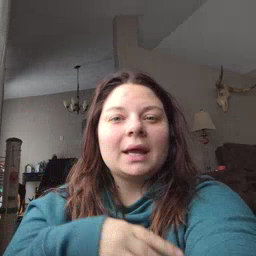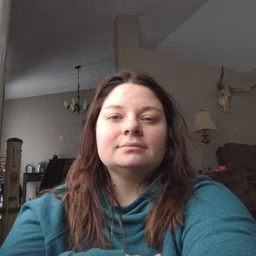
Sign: morning